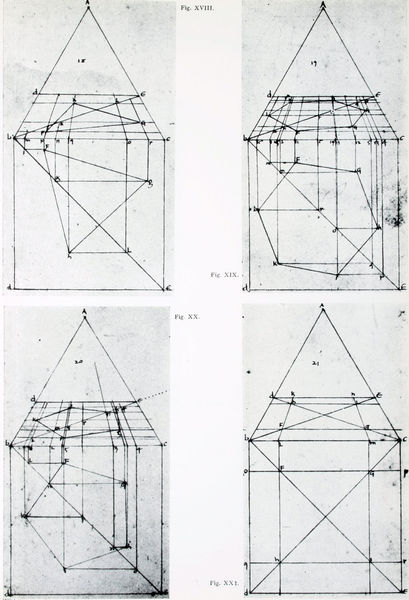
Titel: De Prospectiva Pingendi, Libro Primo, Fig. XVIII - XXI
Künstler: Piero della Francesca
Standort: Reggio Emilia
Institution: Biblioteca Panizzi
Schlagwörter: weiß, dreieck, grob, grau, raum, schwarz, skizze, zeichnung, dach, gebäude, haus, zylinder, wand, architektur, spitze, häuser, turm, ansicht, perspektive, studie, giebel, mauer, formen, linien, weis, figuren, architecture, white, black, figures, gray, painting, spitz, zahlen, perspective, striche, punkte, vier, symetrie, tusche, kreuz, kegel, linie, technik, illustration, bleistift, entwurf, ecken, quadrate, geometrisch, zahl, fluchtpunkt, konstruktion, house, diagonale, plan, drawing, skizzen, dreiecke, dots, bird, line, sketch, geometrie, quadrat, geraden, grundriss, lehre, traktat, aufriss, zeichnungen, winkel, zeichnugn, design, fünfeck, berechnung, spitzdach, maße, mathematik, proportion, rechnung, anleitung, architect, drawings, plans, berechnungen, messung, geometric, pencil, räumlich, rechtwinklig, bauanleitung, technische zeichnung, angles, lines, shapes, figure, planes, nikolaus, lehrbuch, spitzdächer, fig, verbindungslinien, grid, system, verhältnisse, schnittpunkte, geometry, abmessen, bemessen, drdeieck, geometrische zeichnung, persepktive, sol lewitt, systeme, perspektiven, geometrical, diagram, schematic, math, cube, triangle, cone, blueprint, textbook, haus vom nikolaus, straight, hexagon, three-dimensional, xviii, 3d, quadrat dreieck, designs, darstellungstechnik, strechen, dimensions, schematics, labels, ots, aufmasse, pentagons, 1 point, maßbllatt